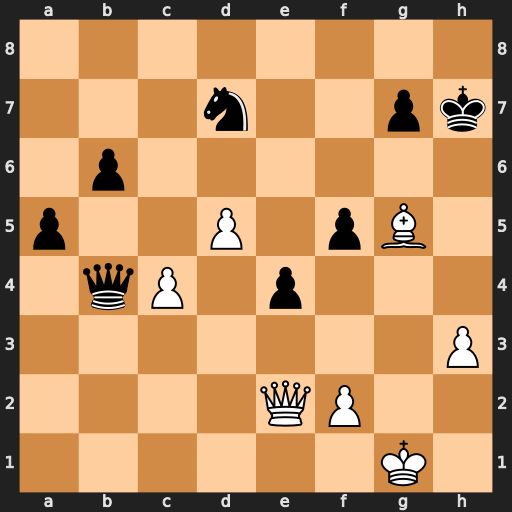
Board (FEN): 8/3n2pk/1p6/p2P1pB1/1qP1p3/7P/4QP2/6K1
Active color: w
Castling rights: -
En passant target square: -
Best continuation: Qh5+ Kg8 Qe8+ Nf8 Be7